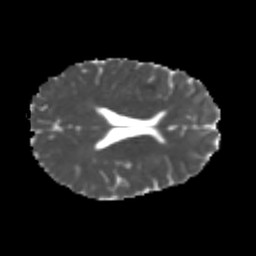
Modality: MD
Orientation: axial
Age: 24
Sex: female
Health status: healthy
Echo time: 0.074 s